Field crop: tomato
Growth stage: 1
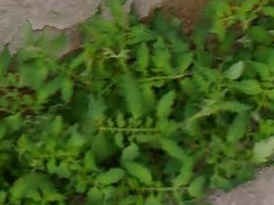
Species: tomato